Field crop: maize
Growth stage: 2
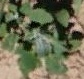
Species: chenopodium